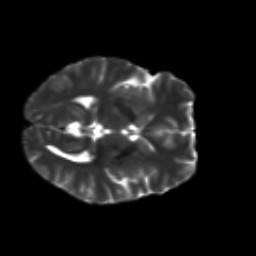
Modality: T2w
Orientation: axial
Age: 30
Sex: female
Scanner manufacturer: siemens
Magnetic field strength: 3 T
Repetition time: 8.6 s
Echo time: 0.095 s